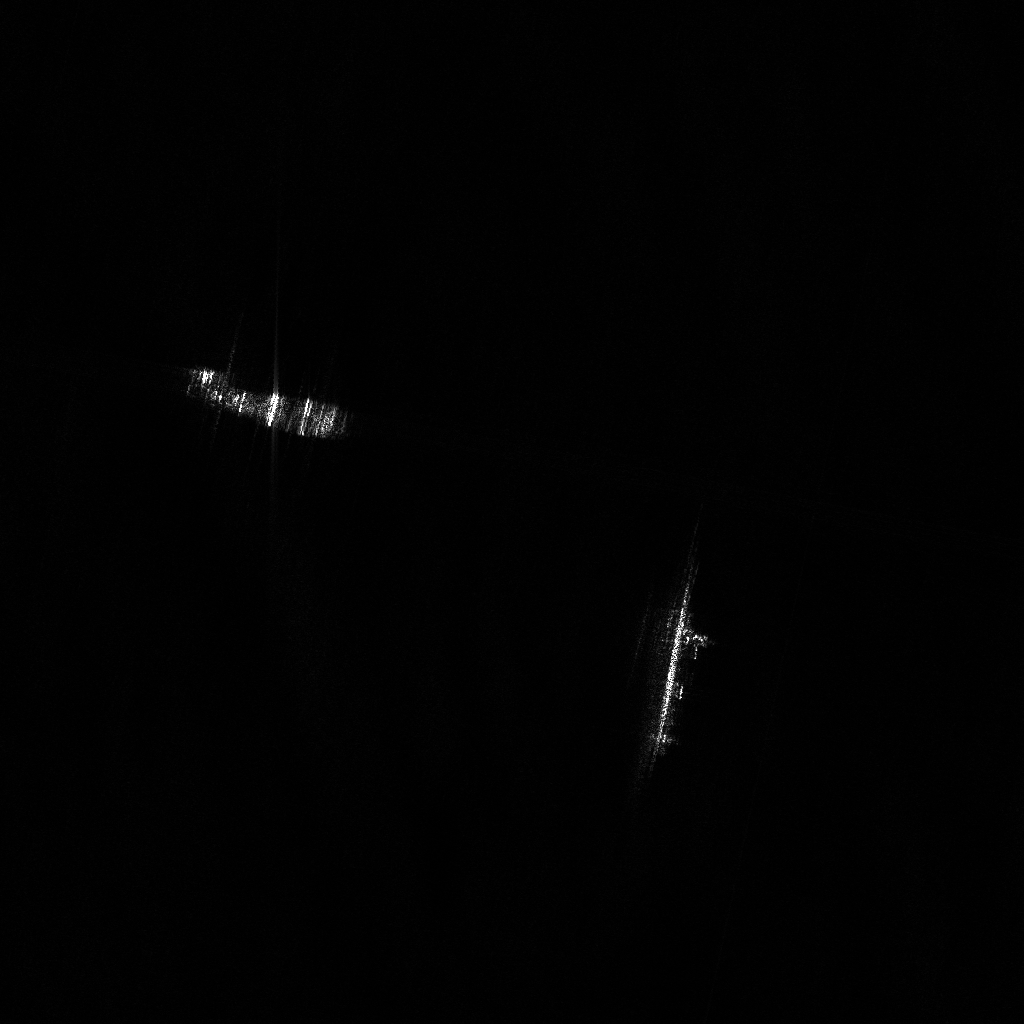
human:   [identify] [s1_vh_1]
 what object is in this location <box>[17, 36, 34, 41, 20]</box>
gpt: <ref>1 large cell-container at the left</ref>

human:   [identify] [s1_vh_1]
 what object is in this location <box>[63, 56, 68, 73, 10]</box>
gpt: <ref>1 large cell-container at the center</ref>